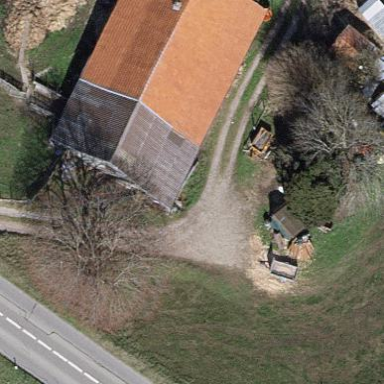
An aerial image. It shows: Half-hipped roof building.